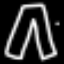
Label: pants